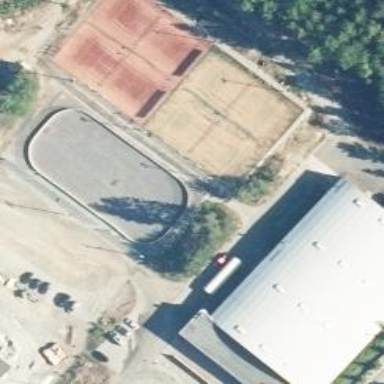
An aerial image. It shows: Ice rink in leisure land.